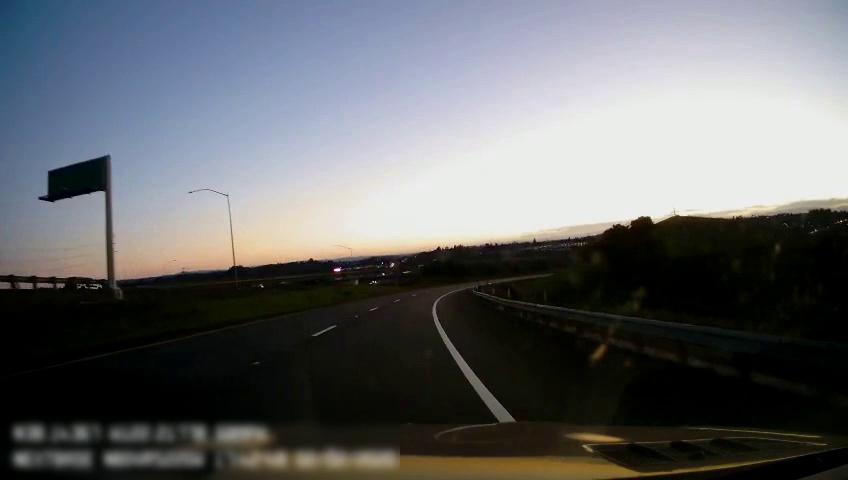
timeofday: Dusk/Dawn/Twilight
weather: Sunny
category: Drivable Space
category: Vehicles | SUV
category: Lanes | Alternate Lane
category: Lanes | Alternate Lane
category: Lanes | Alternate Lane
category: Traffic | Signs